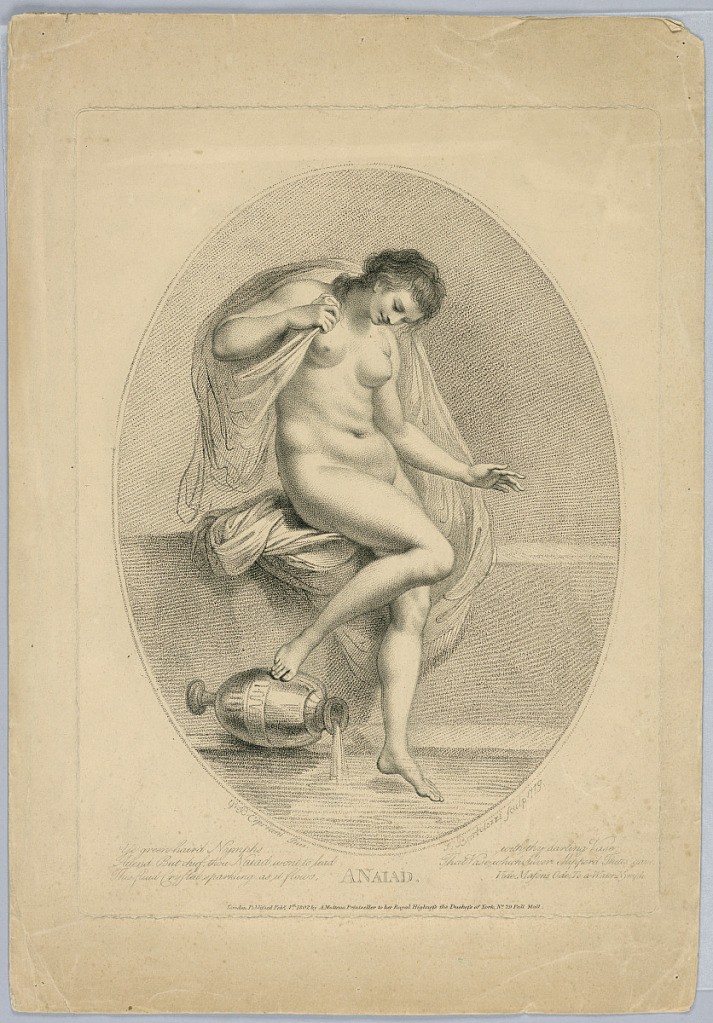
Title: A Naiad (Woman Stepping into a Bath)
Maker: Francesco Bartolozzi, Italian, active England, 1727–1815
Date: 1802
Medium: Stipple engraving on paper
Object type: Print
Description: A woman balanced at the edge of a bath, about to enter, Her right foot is on the urn, which is pouring in the water. Below, the artists' and publisher's names, date of sculpture, date and place of publication, title and inscription.